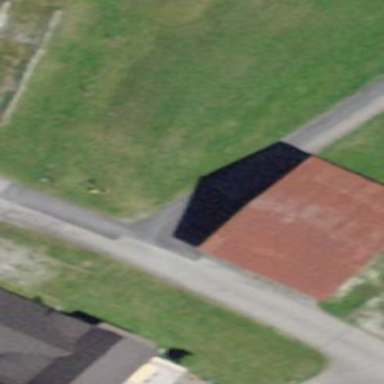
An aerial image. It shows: Farm auxiliary building.